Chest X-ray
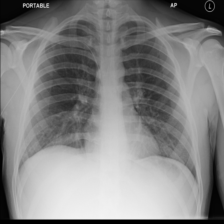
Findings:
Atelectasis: negative
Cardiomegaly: negative
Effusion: negative
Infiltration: negative
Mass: negative
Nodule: negative
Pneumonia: negative
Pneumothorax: negative
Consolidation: negative
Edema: negative
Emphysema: negative
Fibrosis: negative
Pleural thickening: negative
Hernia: negative